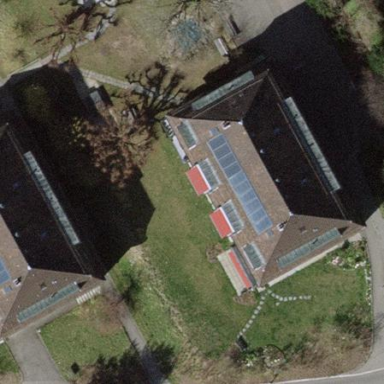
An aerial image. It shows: Building with pyramidal-shaped roof.